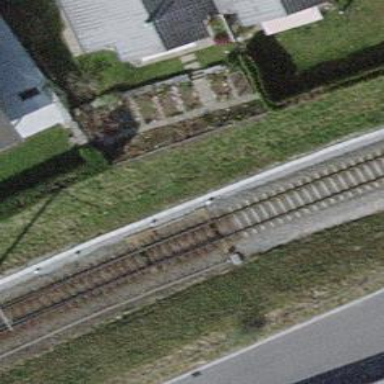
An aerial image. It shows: Railway switch.